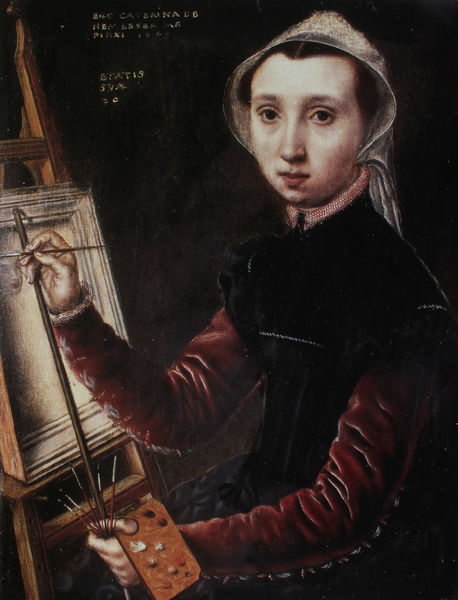
Titel: Selbstporträt
Künstler: Catharina van Hemessen
Standort: Basel
Institution: Öffentliche Kunstsammlung
Schlagwörter: dunkel, gemälde, hand, schatten, weiß, gelb, grün, braun, daumen, frau, grau, holz, kleid, licht, mund, nase, schwarz, blick, rot, schleier, tuch, haube, rock, anzug, arme, augen, gesicht, kragen, rahmen, samt, ärmel, bild, hände, portrait, porträt, gewand, haare, spitzen, lippen, stock, kopfbedeckung, schrift, wangen, farben, lila, kopftuch, atelier, maler, malerin, staffelei, krank, kittel, leinwand, künstlerin, malen, palette, pinsel, selbstportrait, aufmerksam, weinrot, malstock, stafflei, pallette, ragen, pnsel, beim malen, palete, samtkleid, alerin, angesicht, abstandhalter, kittell, küntlerin, malern, t, tifte, selbtporträt